Question: I am a newbie to Blackberry, I was just trying out some sample apps in Blackberry. I tried to create a login page. In that, when I tried to change the width of the text field, the text field became invisible.
The below is part of the code to create the TextField.
'''
super(Field.FIELD_VCENTER);
......
t_username = new TextField()
{
public void layout(int width, int height)
{
super.layout(500, 30);
setExtent(500, 30);
}
};
t_username.setMaxSize(10);
t_username.setBorder(BorderFactory.createSimpleBorder(new XYEdges(1,1,1,1),Border.STYLE_SOLID));
'''
I tried to create a border to check where it is coming or not, but couldn't find it.
PFB, the snapshot:

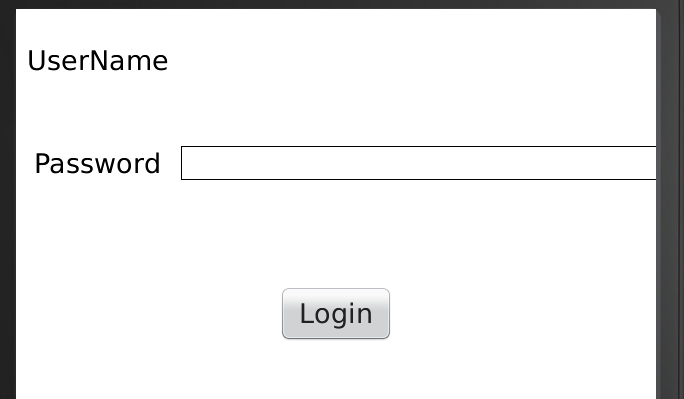
Answer: Overriding the 'TextField#layout()' method
'''
public void layout(int width, int height)
{
super.layout(500, 30);
setExtent(500, 30);
}
'''
is way that you can set a text field's width. So, I think there's something else going wrong here.
1) Possibly, when you changed your code, your mistakenly removed the call to
'''
add(t_username);
'''
you don't show us where you actually that field, so if you're not calling 'add(t_username)' somewhere else, it's not going to be visible. Fields must be added to a 'Manager' or 'Screen' to be visible.
2) Perhaps some other code you've written (but not shown) is attempting to do something with a <URL> and not remembering to reset the original color. Possibly, your text field is there, but it's the same color as its background. If this was happening, though, you could still see the text field cursor when you give that field . I simply can't tell from your screenshot.
## A Better Way
(but not always), it should be the responsibility of the Manager/Screen that contains the field to determine its size. I think it's poor encapsulation to have most fields set their own width (although there are exceptions to this). I would recommend using 'setMargin()' and the 'USE_ALL_WIDTH' flag to set a reasonable width for this text field:
'''
public class TextFieldScreen extends MainScreen {
private TextField t_username;
public TextFieldScreen() {
super(Field.FIELD_VCENTER);
HorizontalFieldManager row = new HorizontalFieldManager();
LabelField label = new LabelField("Username");
label.setMargin(new XYEdges(2, 0, 2, 10));
row.add(label);
t_username = new TextField(TextField.USE_ALL_WIDTH);
t_username.setMaxSize(10);
t_username.setBorder(BorderFactory.createSimpleBorder(new XYEdges(1,1,1,1), Border.STYLE_SOLID));
t_username.setMargin(new XYEdges(2, 10, 2, 10));
row.add(t_username);
add(row);
}
}
'''
One benefit of this solution, compared to hard-coding a width of '500', is that if your app supports portrait/landscape rotation, the code above will correctly adjust the field width as the screen width changes. If you hard-code the field width, the field will be too wide when the device rotates to portrait.